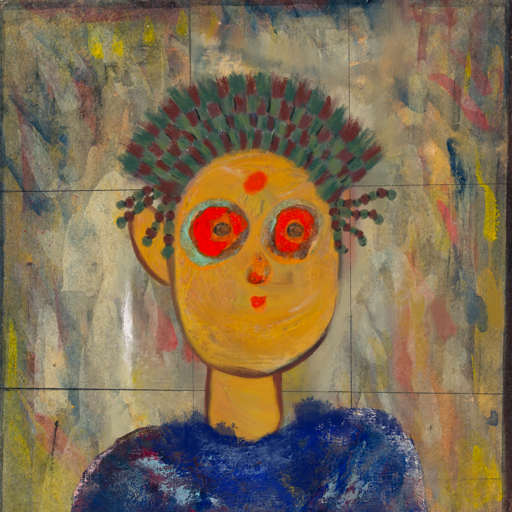
Background: GypsyMother, Head And Neck Front: After_Raid, Face Front: Sisters, Bust: Irani, Hair Front: Blank, Head Accessory: After_Raid_Crown, Second Necklace: Blank, Necklace: Blank, Baby: Blank